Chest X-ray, PA view. Patient: 33 years old, sex M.
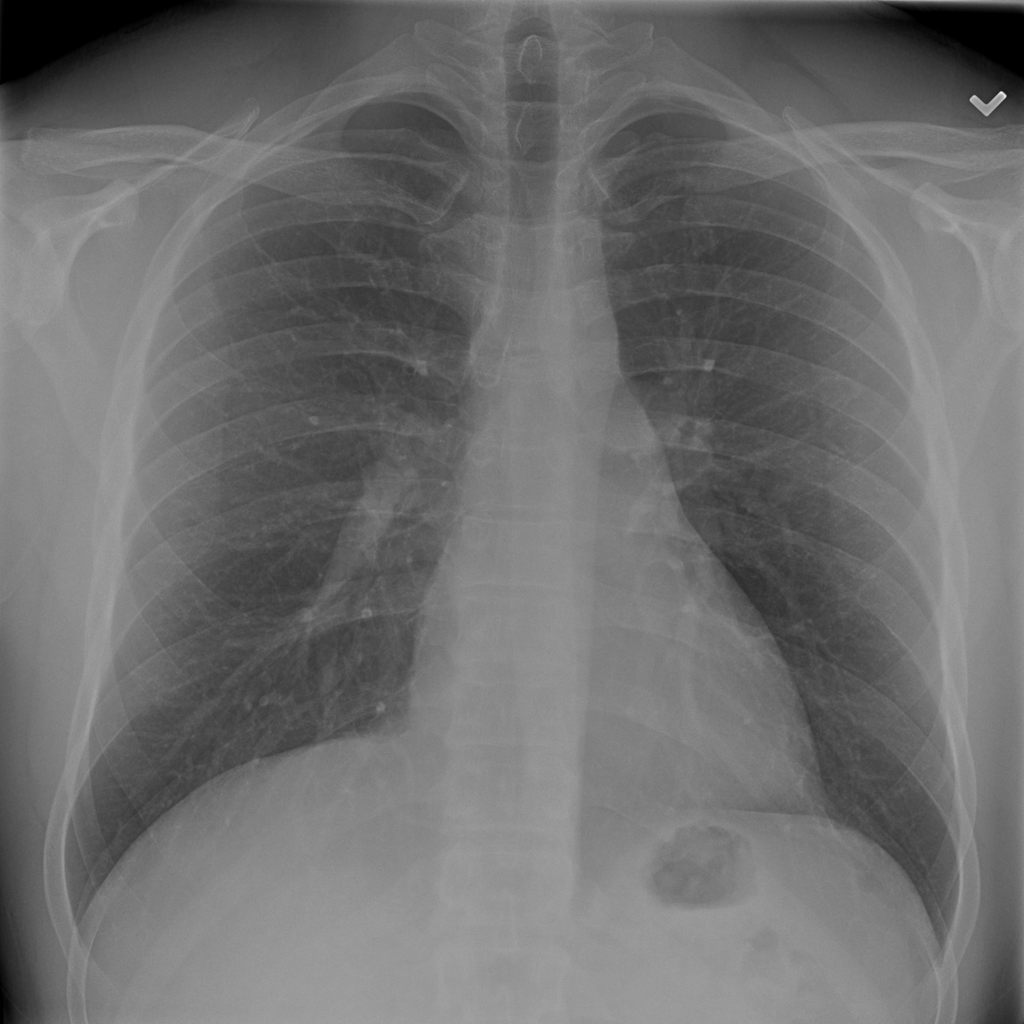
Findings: No Finding